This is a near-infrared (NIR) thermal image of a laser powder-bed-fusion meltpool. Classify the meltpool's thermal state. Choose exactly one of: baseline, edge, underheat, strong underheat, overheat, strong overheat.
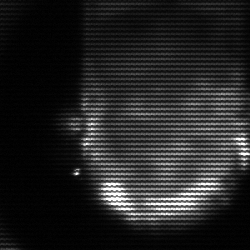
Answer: baseline